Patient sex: M
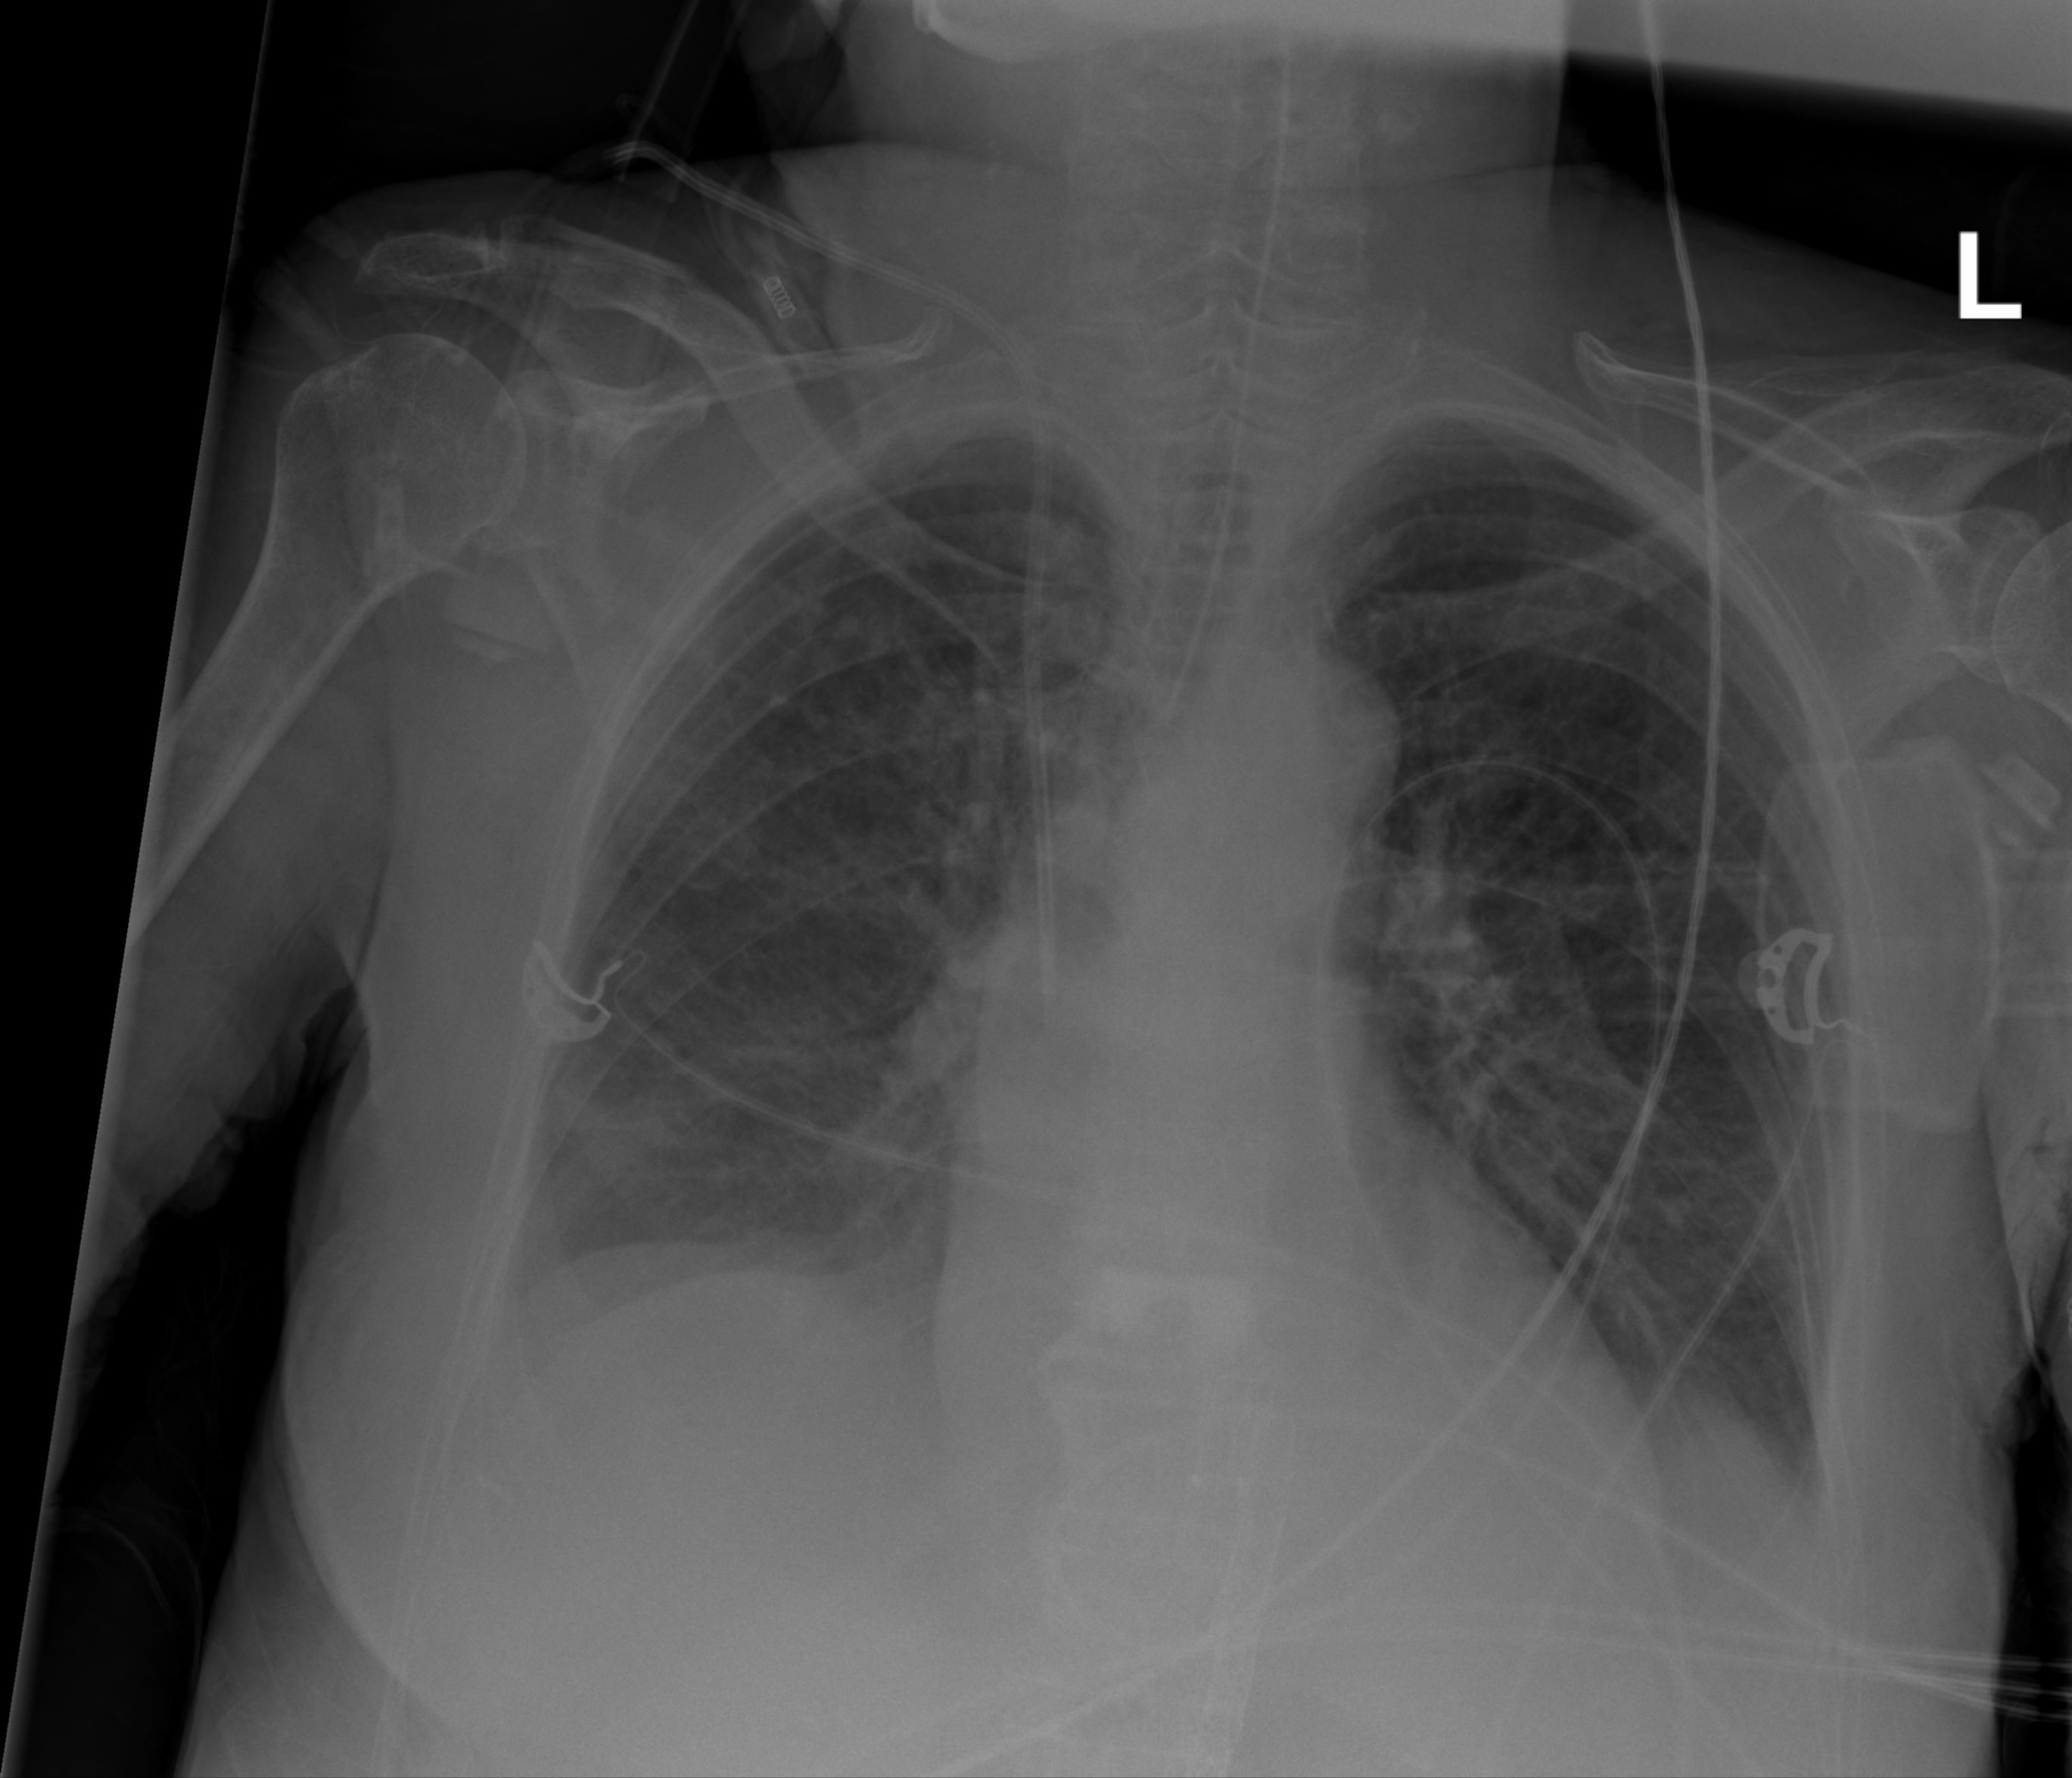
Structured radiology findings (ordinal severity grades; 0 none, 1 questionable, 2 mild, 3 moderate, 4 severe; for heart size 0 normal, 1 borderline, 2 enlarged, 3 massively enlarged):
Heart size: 0
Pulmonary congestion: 2
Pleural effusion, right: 0
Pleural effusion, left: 2
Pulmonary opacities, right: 2
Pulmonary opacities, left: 0
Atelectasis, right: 2
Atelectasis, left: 2